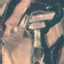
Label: PermanentCrop